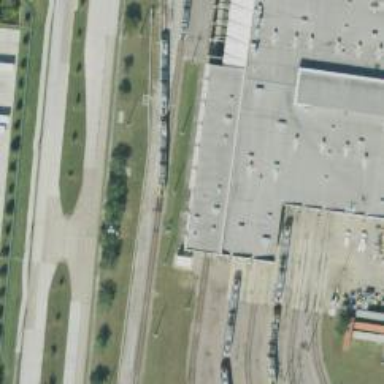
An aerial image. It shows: Light rail tunnel passing through building passage in service yard. The railway is electrified with contact line.